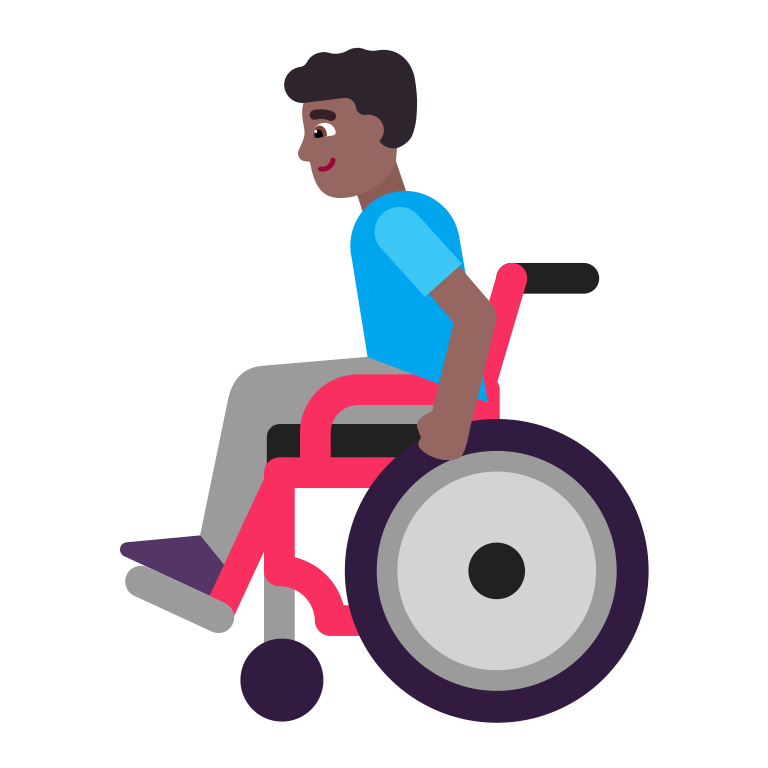
man in manual wheelchair flat  dark